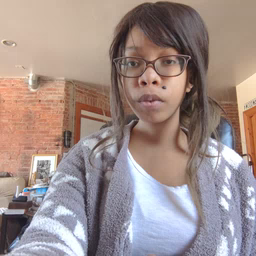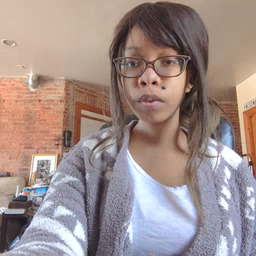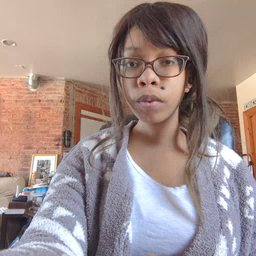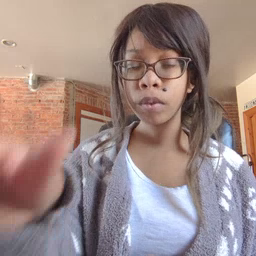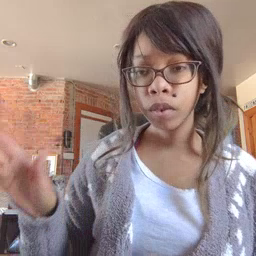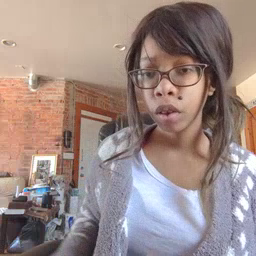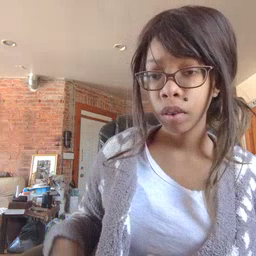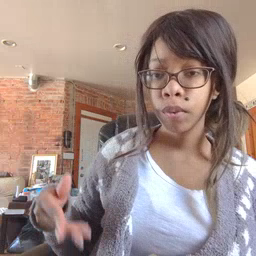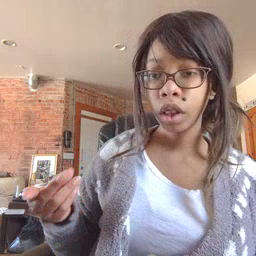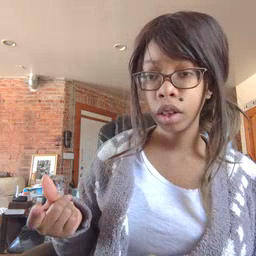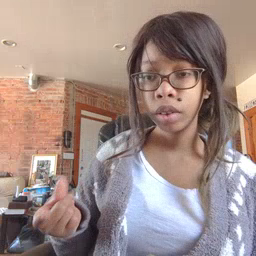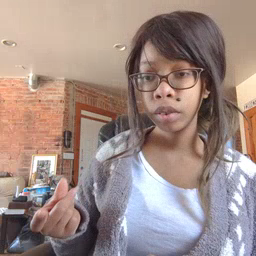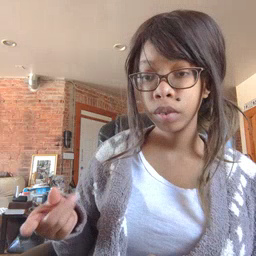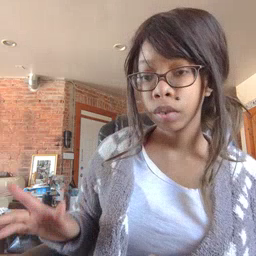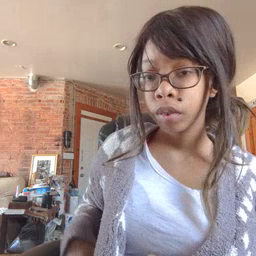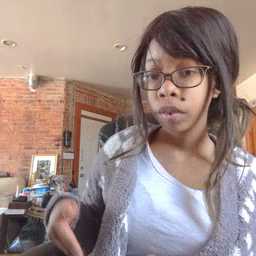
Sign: dog